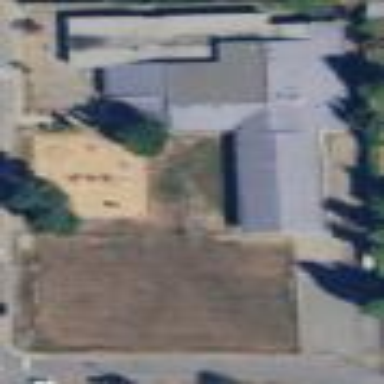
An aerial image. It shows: School.